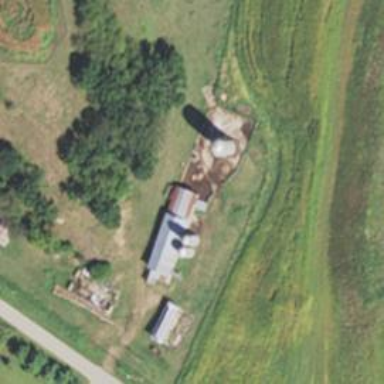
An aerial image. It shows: Silo.